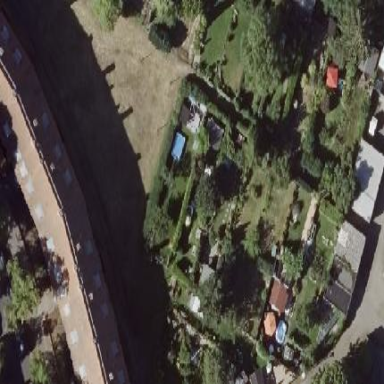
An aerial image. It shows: Fence surrounding allotments.